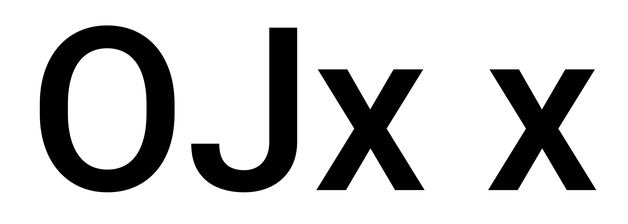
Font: Roboto_Medium